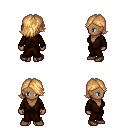
a pixel art fantasy rpg character, female body template, human, dark skin, brown robe, magenta pants, light blonde swoop hairstyle, brown shoes, four views (front, back, left, right), 2x2 character sprite sheet, small pixel art, hard edges, no anti-aliasing